Field crop: tomato
Growth stage: 1
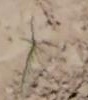
Species: cyperus